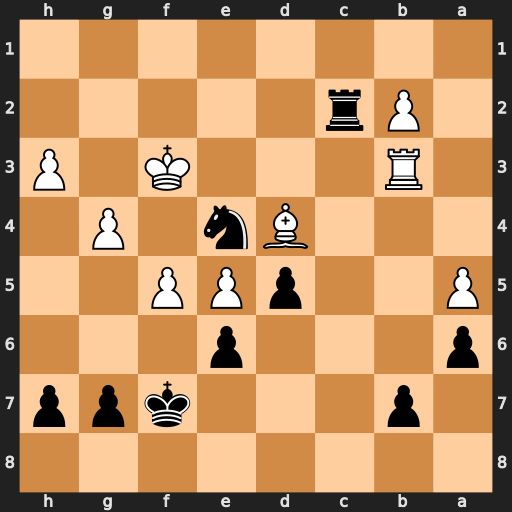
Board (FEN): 8/1p3kpp/p3p3/P2pPP2/3Bn1P1/1R3K1P/1Pr5/8
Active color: b
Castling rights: -
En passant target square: -
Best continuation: Nd2+ Kf4 Nxb3